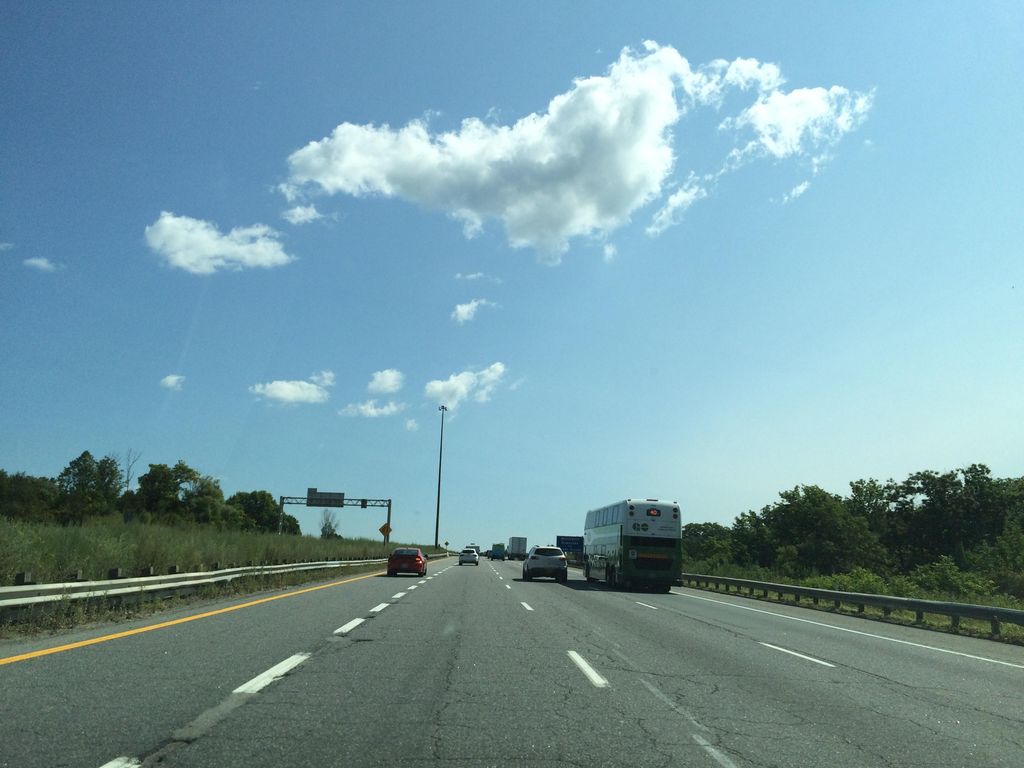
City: hamilton